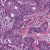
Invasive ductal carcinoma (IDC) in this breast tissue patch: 1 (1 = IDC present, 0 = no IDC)